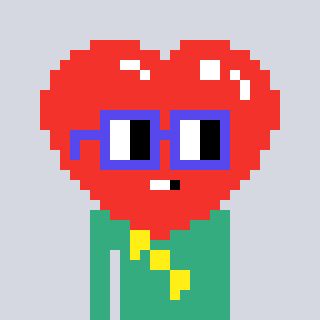
a pixel art character with square blue glasses, a heart-shaped head and a teal-colored body on a cool background